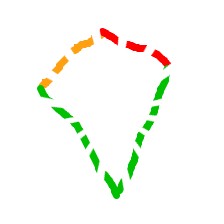
Shape: kite